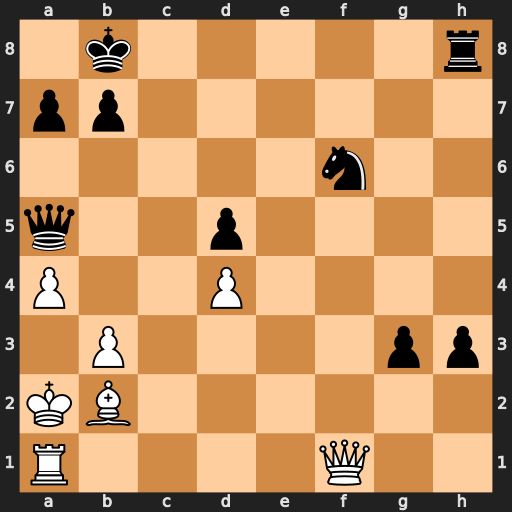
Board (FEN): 1k5r/pp6/5n2/q2p4/P2P4/1P4pp/KB6/R4Q2
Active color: w
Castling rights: -
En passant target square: -
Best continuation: Qxf6 Qd8 Qe5+ Ka8 Qxg3